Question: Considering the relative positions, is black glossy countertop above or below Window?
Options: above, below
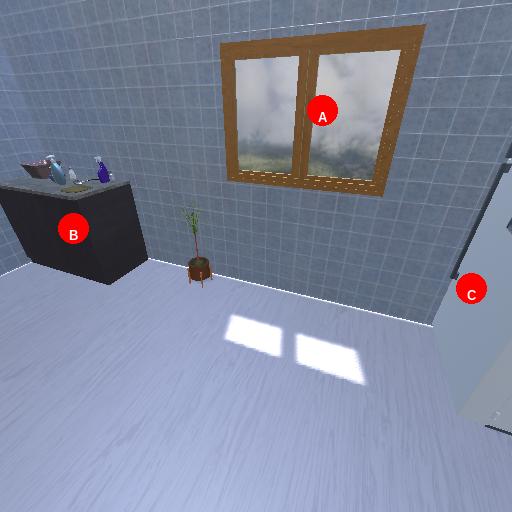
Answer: above